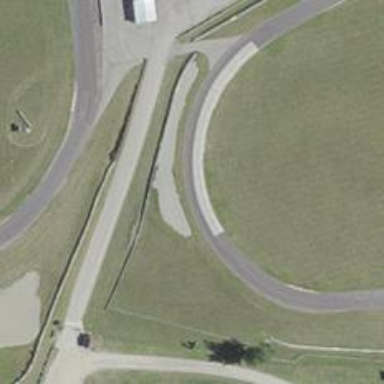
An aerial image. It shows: Motor sport raceway.